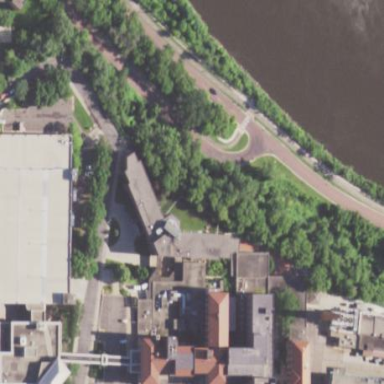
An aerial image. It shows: Hospital building.